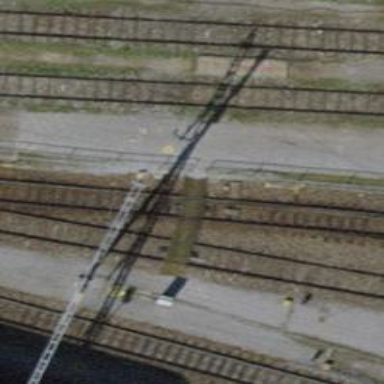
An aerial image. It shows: Uncontrolled railway crossing.